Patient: sex F, age 56
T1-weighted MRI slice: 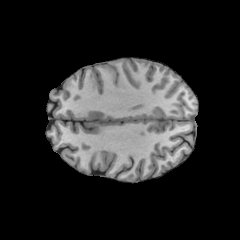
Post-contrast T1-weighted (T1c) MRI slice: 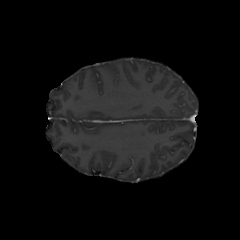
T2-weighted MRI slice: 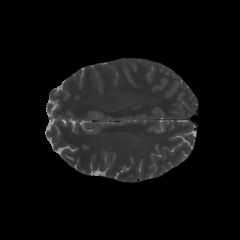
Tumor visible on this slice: no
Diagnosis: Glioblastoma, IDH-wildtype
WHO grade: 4